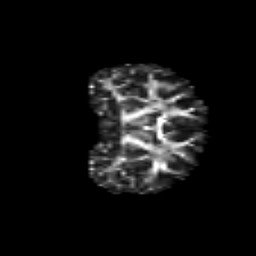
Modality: FA
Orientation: coronal
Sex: female
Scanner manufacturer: siemens
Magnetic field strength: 3 T
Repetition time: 5 s
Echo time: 0.071 s